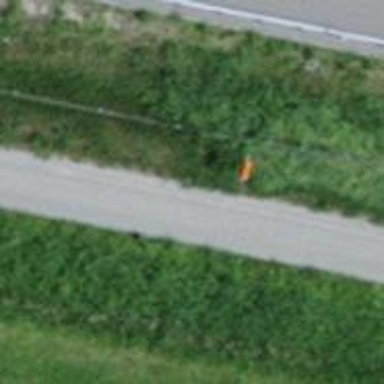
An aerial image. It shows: Pole with roofed pipeline marker.